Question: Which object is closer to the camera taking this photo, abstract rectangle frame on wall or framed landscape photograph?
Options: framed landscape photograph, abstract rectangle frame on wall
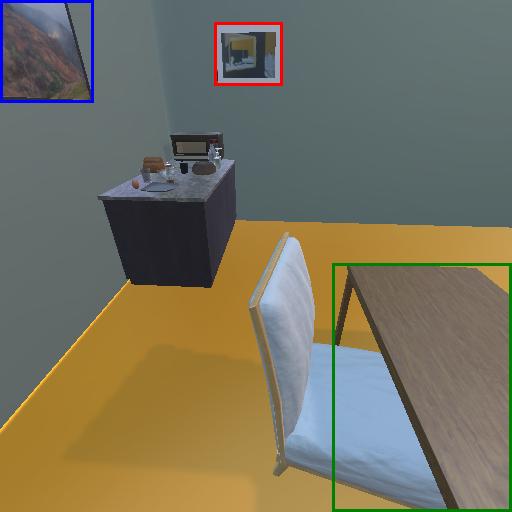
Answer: framed landscape photograph